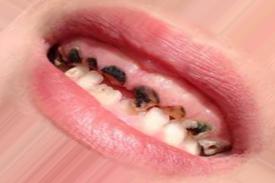
Condition: Caries